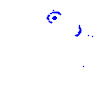
Particle: kaon